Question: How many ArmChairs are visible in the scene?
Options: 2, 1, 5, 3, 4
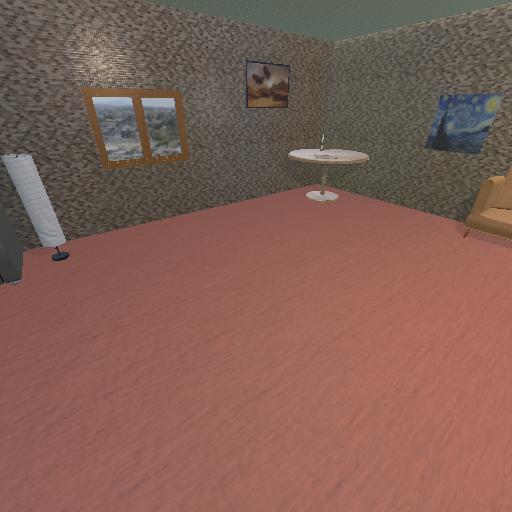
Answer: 2